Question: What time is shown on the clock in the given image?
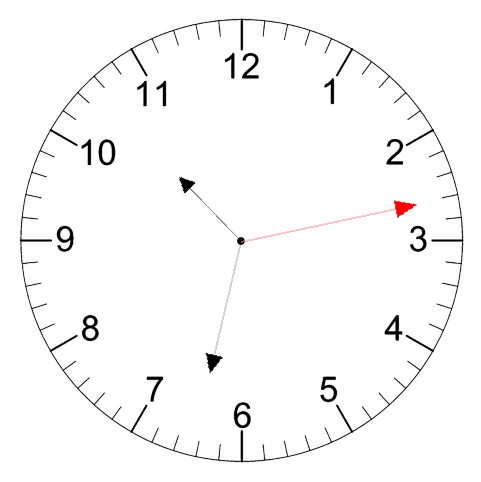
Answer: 10:32:13